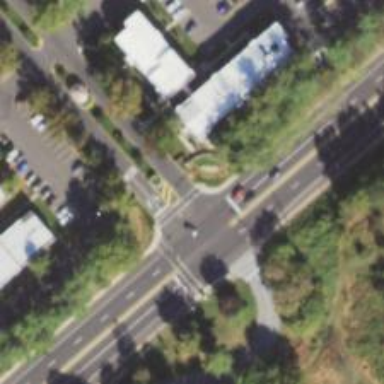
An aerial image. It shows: Marked crossing on footway.